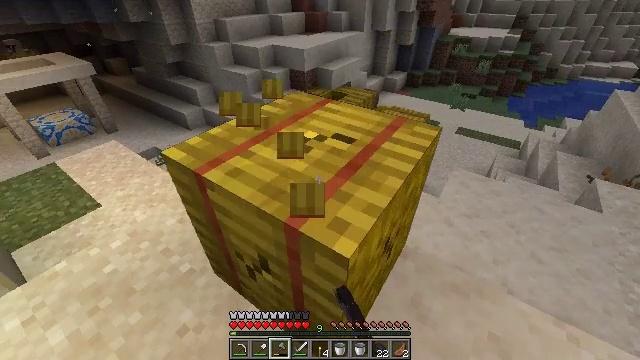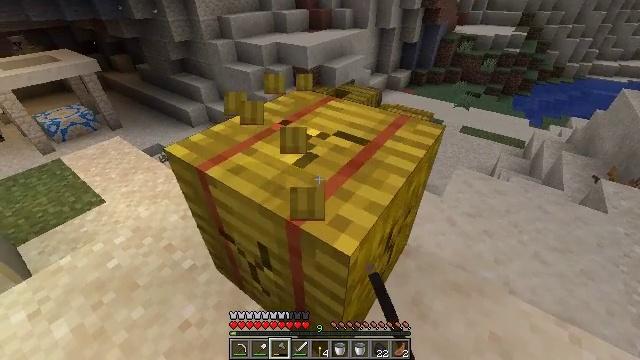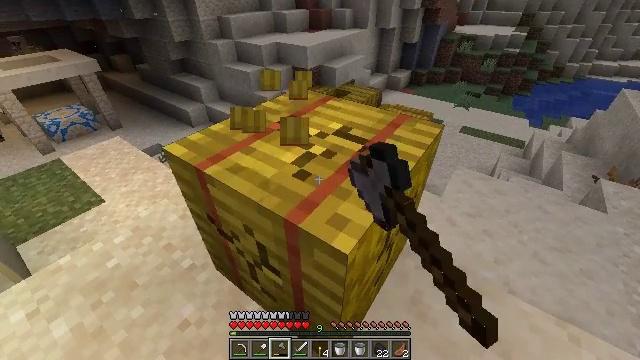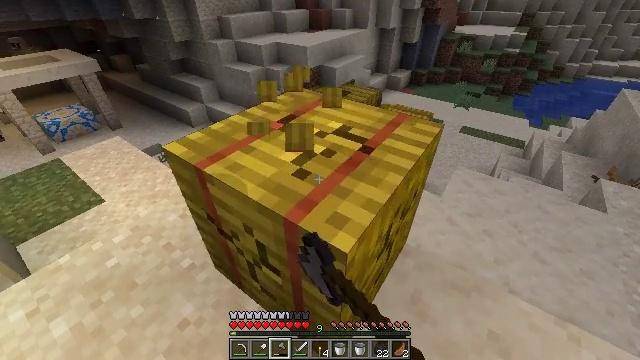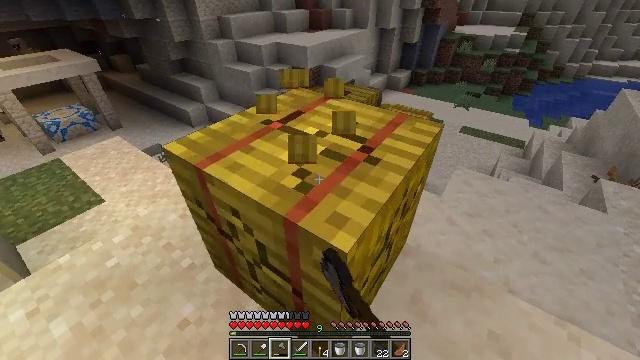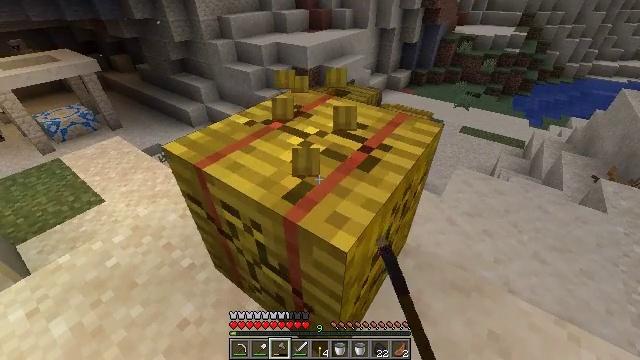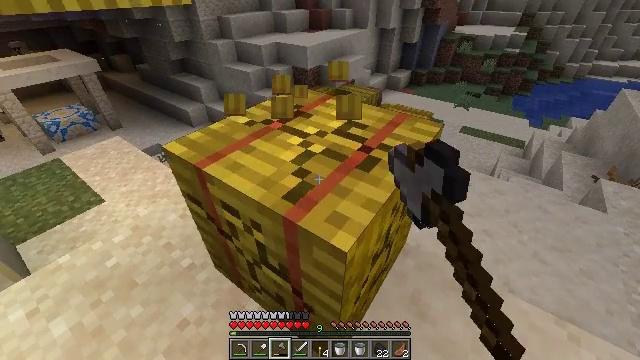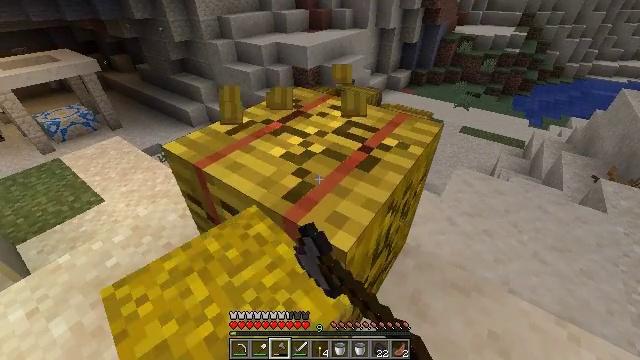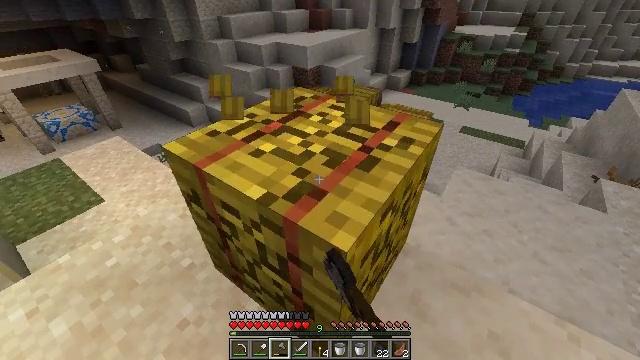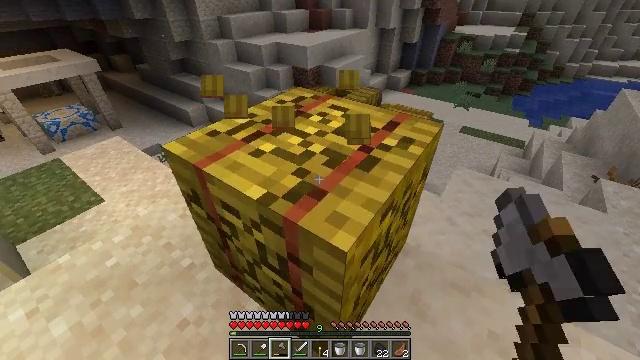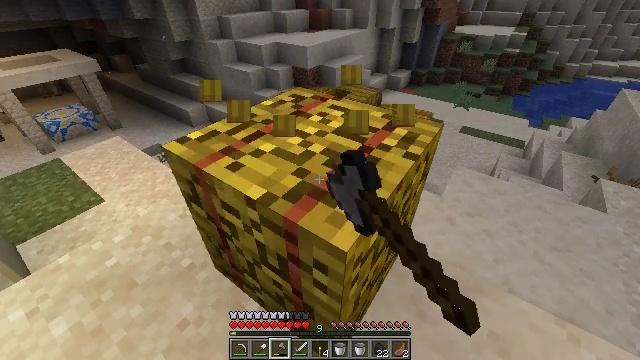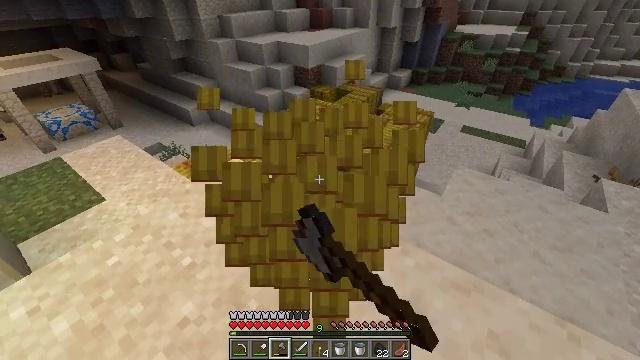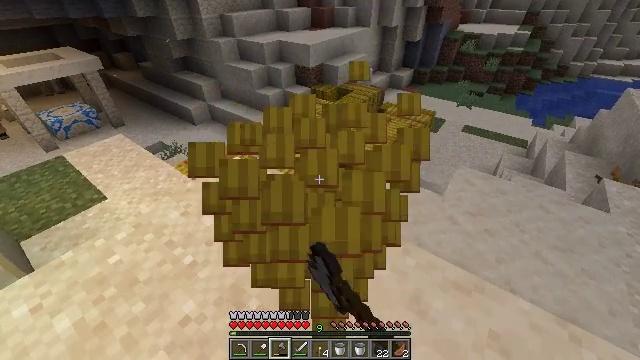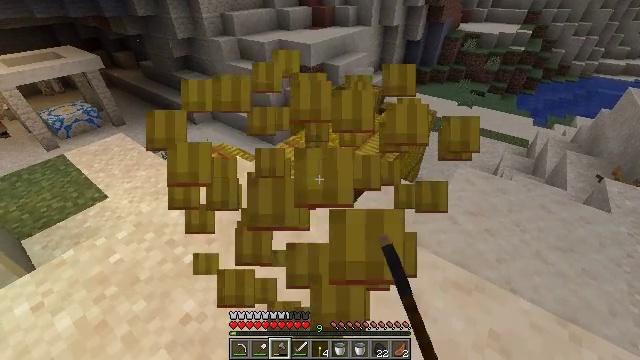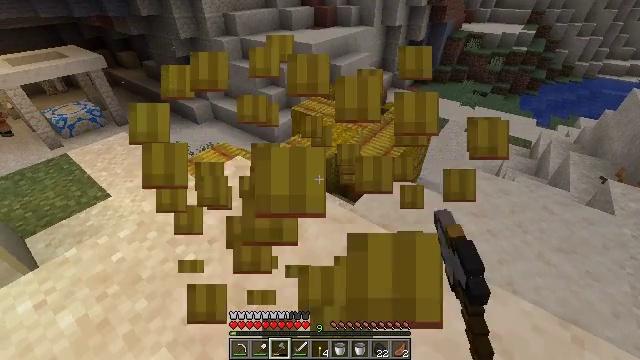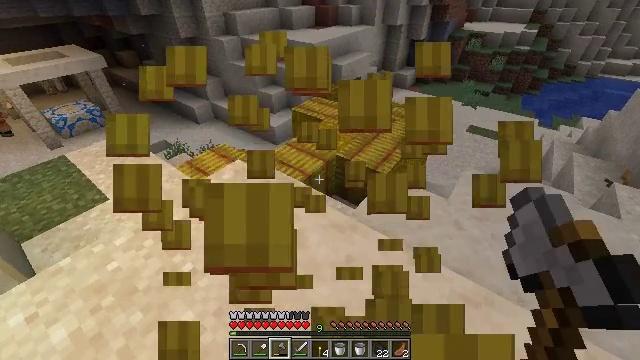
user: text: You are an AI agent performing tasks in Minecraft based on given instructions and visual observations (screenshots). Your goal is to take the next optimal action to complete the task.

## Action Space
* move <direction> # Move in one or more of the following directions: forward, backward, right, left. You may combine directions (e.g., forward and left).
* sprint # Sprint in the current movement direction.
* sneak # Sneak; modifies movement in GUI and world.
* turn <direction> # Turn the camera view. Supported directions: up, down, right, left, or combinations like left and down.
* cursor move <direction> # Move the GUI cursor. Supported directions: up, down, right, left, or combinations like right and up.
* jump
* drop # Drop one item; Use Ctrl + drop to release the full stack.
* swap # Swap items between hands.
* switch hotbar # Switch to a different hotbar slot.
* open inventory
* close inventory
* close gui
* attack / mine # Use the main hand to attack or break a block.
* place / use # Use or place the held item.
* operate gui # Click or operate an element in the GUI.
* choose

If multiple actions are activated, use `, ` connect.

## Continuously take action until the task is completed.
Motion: motion action
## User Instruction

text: Harvest hay blocks from the village.
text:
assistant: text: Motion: attack / mine
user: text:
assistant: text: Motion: attack / mine
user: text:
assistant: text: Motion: attack / mine
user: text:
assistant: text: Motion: attack / mine
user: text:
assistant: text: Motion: attack / mine
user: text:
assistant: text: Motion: attack / mine
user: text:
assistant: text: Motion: attack / mine
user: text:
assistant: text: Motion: attack / mine
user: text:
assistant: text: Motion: attack / mine
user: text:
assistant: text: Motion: attack / mine
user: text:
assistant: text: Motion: attack / mine
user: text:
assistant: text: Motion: attack / mine
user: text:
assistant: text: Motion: attack / mine
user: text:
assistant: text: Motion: attack / mine
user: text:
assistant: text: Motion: move forward, attack / mine
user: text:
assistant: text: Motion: move forward, attack / mine
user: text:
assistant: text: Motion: move forward, attack / mine
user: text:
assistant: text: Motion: move forward, turn left, attack / mine
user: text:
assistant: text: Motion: move forward and move right, turn left and down, attack / mine
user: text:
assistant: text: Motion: move forward and move right
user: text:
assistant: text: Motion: move forward and move right, turn right and down
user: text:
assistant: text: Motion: move forward and move right
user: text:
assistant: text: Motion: move forward and move right
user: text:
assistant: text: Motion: move forward and move right
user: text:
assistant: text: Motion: move forward and move right
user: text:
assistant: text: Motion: move forward and move right, turn left
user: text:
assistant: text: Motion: move forward and move right, turn left and down
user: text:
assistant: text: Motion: move forward and move right, turn left and down
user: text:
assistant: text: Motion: move forward and move right, turn left and down
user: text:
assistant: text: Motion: move forward and move right, turn left and down